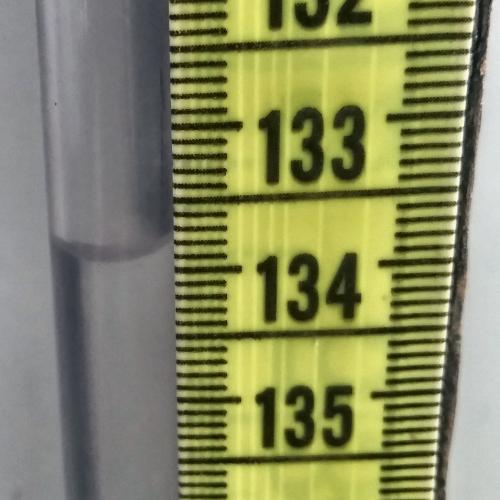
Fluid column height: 133.8 cm